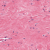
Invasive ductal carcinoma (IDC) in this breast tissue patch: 0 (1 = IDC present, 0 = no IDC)